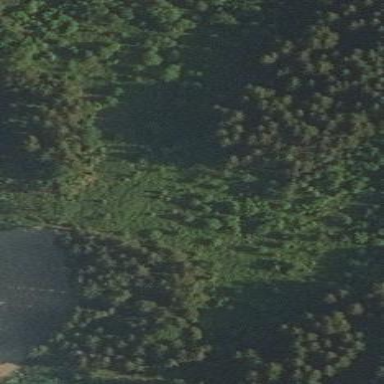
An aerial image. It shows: Patch of scrub vegetation.